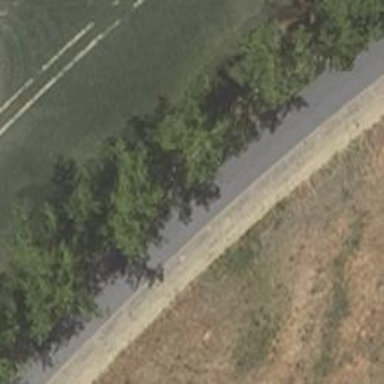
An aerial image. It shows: Row of deciduous broadleaved trees.